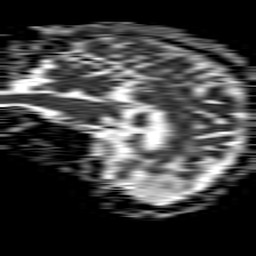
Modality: ADC
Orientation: sagittal
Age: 60
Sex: female
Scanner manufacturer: philips
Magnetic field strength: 1.5 T
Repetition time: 4.6 s
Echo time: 0.08517 s